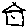
Label: house